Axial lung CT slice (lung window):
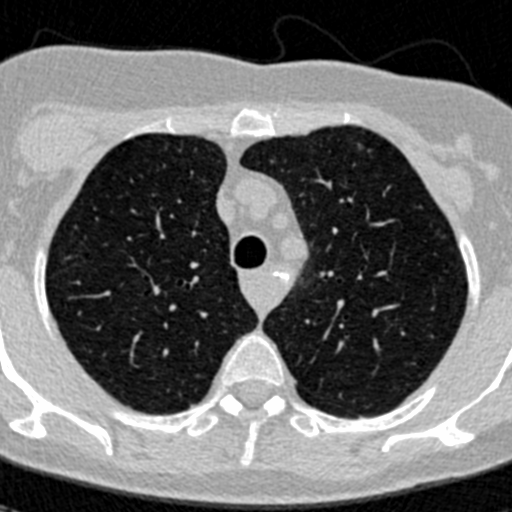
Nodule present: no